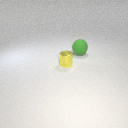
large green rubber sphere to the right of small yellow metal cylinder